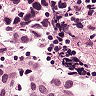
Metastatic tissue present: yes